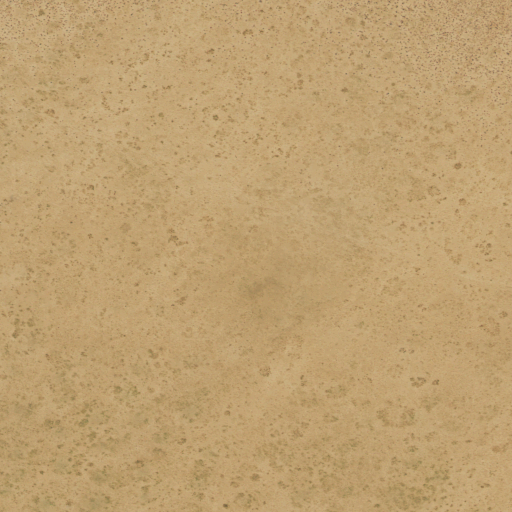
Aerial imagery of depression(s) in Utah named Little Saucer Basin containing only shrub